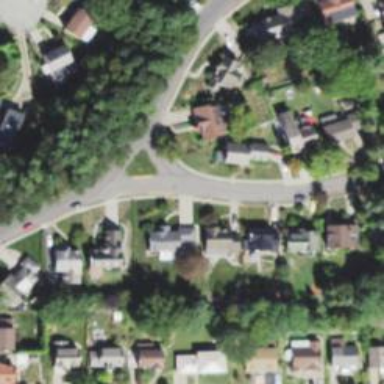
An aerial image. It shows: Residential road with sidewalk on the left.